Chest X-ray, PA view. Patient: 53 years old, sex F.
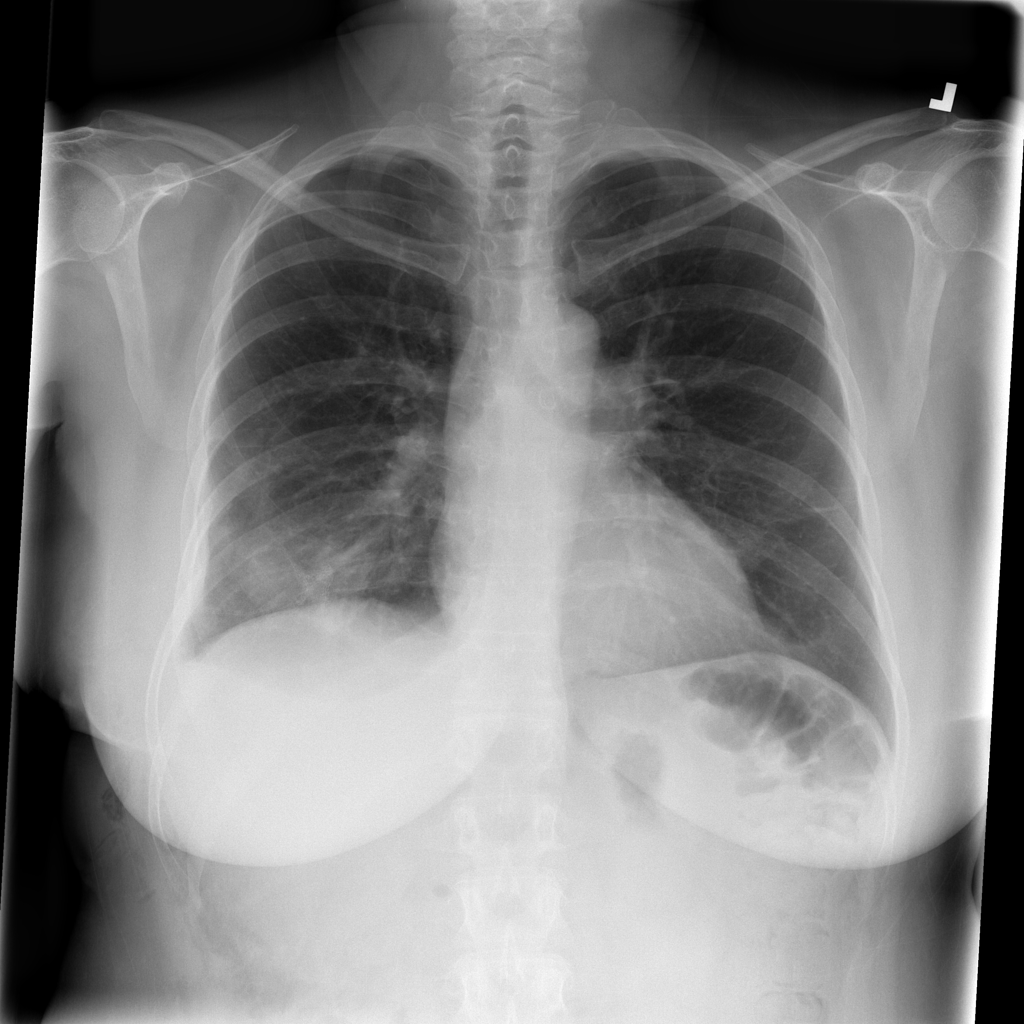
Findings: Effusion, Pneumothorax